Interaction volume radius: 10 \u00c5
Interaction volume height: 20 \u00c5
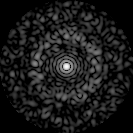
Disorder parameter: 0.8397